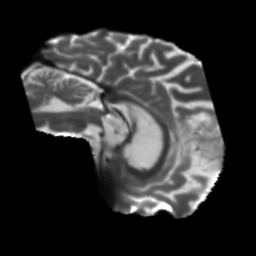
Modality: T2w
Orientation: sagittal
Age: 55
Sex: male
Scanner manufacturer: siemens
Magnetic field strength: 3 T
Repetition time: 5.25 s
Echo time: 0.08 s